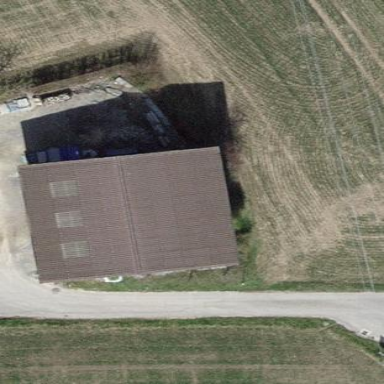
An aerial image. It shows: Farm auxiliary building.